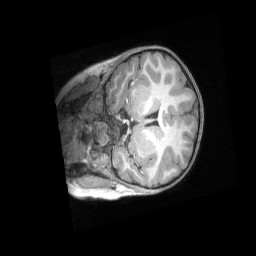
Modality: T1w
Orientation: coronal
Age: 5
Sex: female
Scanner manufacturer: siemens
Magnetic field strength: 3 T
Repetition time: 2.53 s
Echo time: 0.00164 s